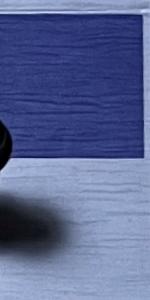
Label: Empty